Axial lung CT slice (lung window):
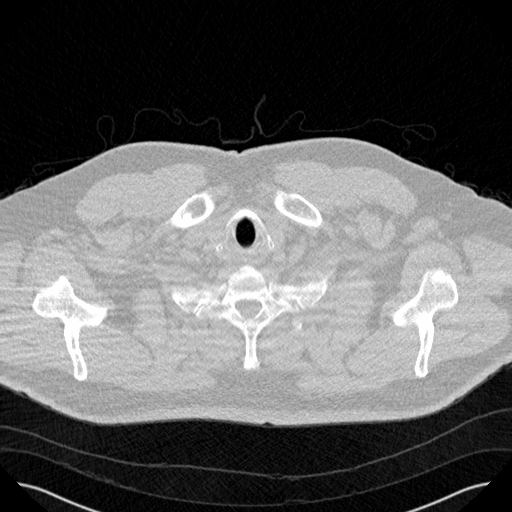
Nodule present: no